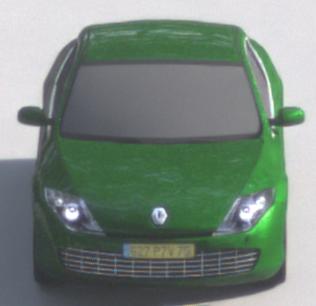
Make: Renault
Model: Laguna Coupé TCe 170
Detailed model: Laguna (III) Coupé
Model produced from: 2010/11
Model produced until: 2011/05
Doors: 2
Color: green
Road condition: dry road
Daytime: morning or afternoon
Contrast: low contrast